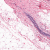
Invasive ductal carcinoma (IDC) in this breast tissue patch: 0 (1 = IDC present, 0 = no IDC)